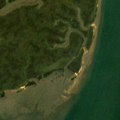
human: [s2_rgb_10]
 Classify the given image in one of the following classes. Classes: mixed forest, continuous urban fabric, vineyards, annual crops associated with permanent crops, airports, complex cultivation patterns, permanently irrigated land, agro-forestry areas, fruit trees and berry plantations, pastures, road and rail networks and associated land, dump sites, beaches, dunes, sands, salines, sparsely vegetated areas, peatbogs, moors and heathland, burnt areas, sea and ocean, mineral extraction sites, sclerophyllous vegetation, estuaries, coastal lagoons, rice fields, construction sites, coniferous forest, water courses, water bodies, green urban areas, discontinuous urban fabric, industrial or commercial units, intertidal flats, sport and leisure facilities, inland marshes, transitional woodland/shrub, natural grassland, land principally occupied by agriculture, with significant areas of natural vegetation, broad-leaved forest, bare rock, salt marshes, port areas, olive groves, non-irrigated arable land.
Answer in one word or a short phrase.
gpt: salt marshes, estuaries